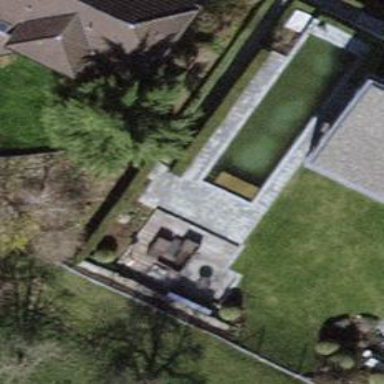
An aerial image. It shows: Swimming pool located in leisure land.